Field crop: maize
Growth stage: 2
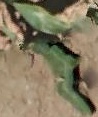
Species: maize